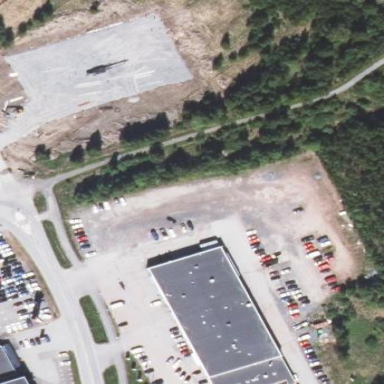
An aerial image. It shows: Car shop building.